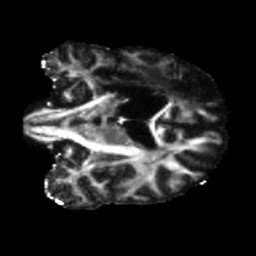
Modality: FA
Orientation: coronal
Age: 56
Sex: male
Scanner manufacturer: siemens
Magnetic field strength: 3 T
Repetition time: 5.47 s
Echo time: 0.0854 s